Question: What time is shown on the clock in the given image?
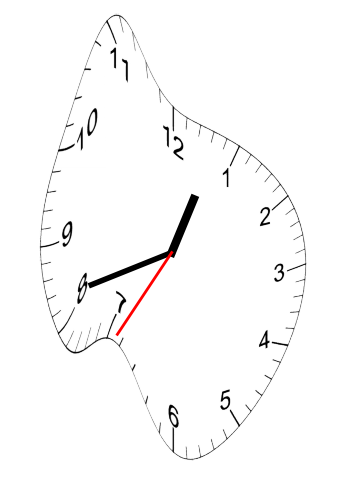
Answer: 12:41:35